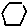
Label: hexagon